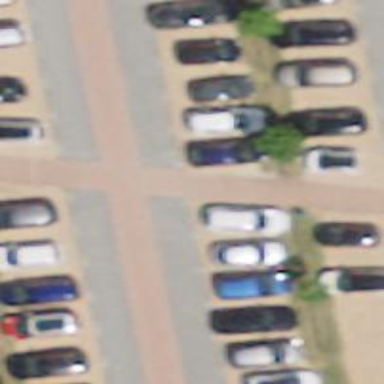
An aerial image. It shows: Asphalt parking aisle along service road.